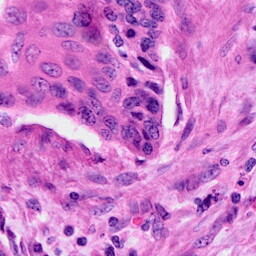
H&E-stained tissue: Cervix